Field crop: maize
Growth stage: 1
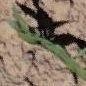
Species: maize